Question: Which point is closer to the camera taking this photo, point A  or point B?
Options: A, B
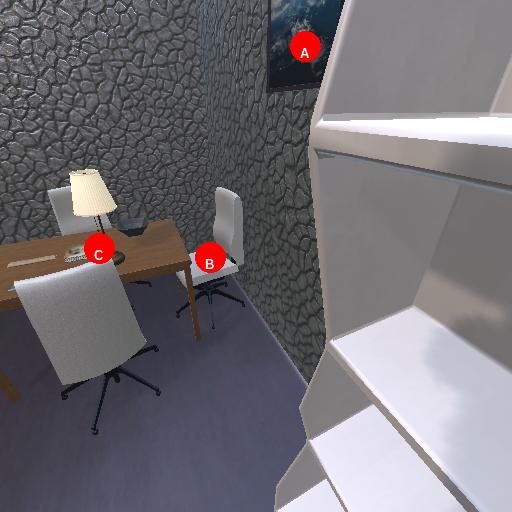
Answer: A